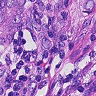
Metastatic tissue present: yes